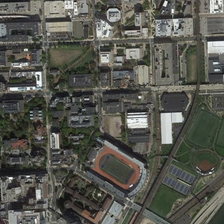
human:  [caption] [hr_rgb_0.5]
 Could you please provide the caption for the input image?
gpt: there is a school located in several blocks near a river  owning some a buildings and sports fields .

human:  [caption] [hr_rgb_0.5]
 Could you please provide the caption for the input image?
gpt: sports playgrounds are located in the coner of this campus .

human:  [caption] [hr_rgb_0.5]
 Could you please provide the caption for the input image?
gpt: there is a school located in several blocks near a river  owning some a buildings and sports fields .

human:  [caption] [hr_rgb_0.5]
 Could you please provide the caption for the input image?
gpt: the ground track field is next to a rail .

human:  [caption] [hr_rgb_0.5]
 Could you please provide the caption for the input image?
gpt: many buildings and some green trees are in a school with a playground, a baseball field and twelve tennis courts .